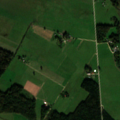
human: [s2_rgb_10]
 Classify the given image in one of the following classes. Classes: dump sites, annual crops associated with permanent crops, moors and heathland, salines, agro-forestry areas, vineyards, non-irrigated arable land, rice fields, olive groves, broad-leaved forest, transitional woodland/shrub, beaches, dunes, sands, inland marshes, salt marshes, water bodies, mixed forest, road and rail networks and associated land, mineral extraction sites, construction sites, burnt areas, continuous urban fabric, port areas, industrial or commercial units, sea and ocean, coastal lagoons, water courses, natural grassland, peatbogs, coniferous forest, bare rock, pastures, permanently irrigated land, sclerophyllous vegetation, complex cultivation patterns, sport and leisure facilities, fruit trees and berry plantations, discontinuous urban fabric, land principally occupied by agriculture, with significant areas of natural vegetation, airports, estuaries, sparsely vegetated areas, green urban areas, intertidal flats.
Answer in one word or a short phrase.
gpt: non-irrigated arable land, pastures, complex cultivation patterns, broad-leaved forest, mixed forest